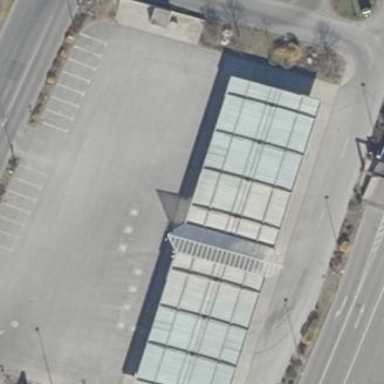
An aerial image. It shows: Flat roof on building.